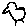
Label: bird